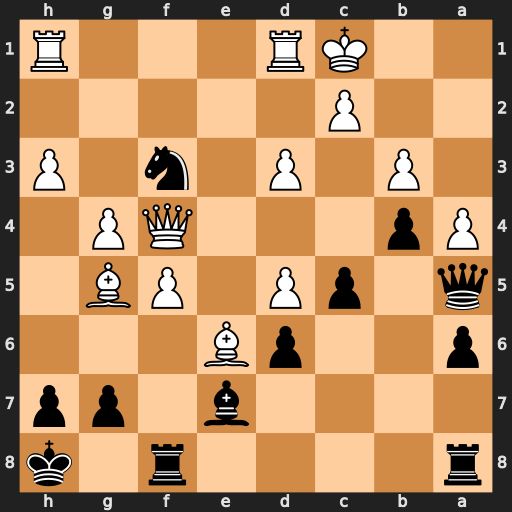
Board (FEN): r4r1k/4b1pp/p2pB3/q1pP1PB1/Pp3QP1/1P1P1n1P/2P5/2KR3R
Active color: b
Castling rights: -
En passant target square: -
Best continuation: Bxg5 Qxg5 Nxg5